Aerial crown-view tile of a tropical tree (Barro Colorado Island, Panama), acquired 20240813:
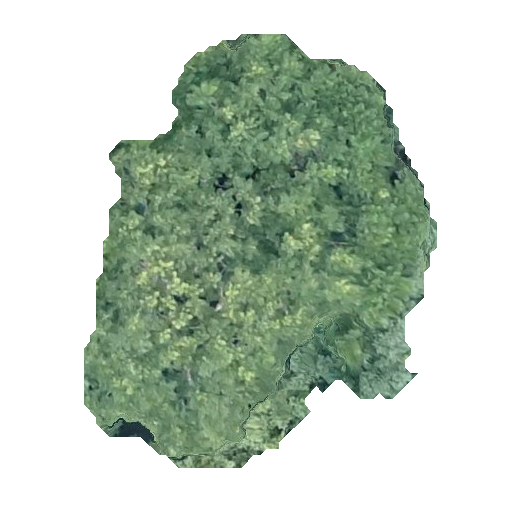
Species: Jacaranda copaia
GBIF accepted scientific name: Jacaranda copaia
Crown area: 165.681 m²